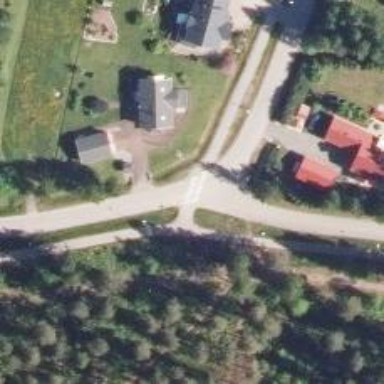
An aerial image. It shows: Cycle track alongside the road.